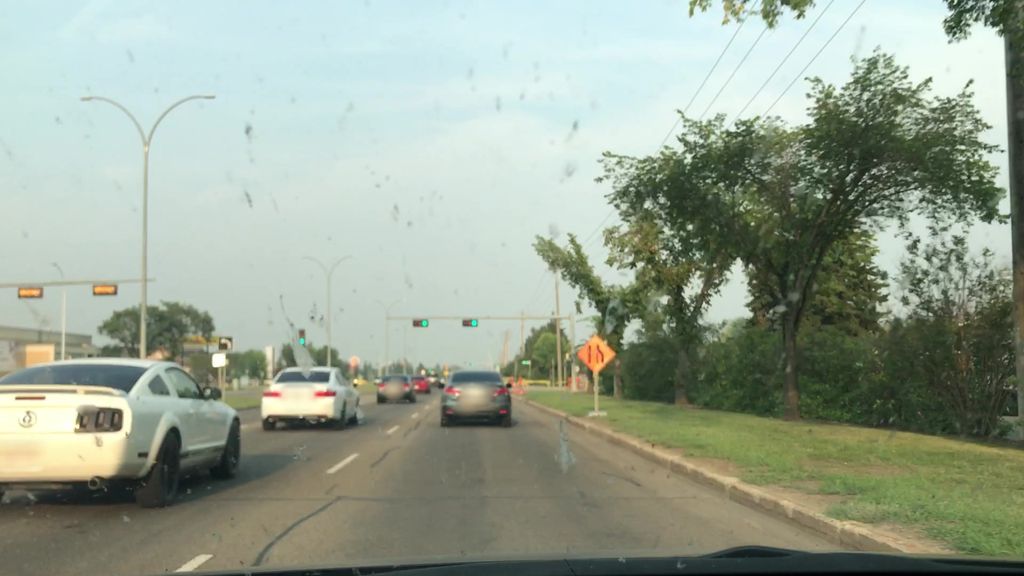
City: edmonton